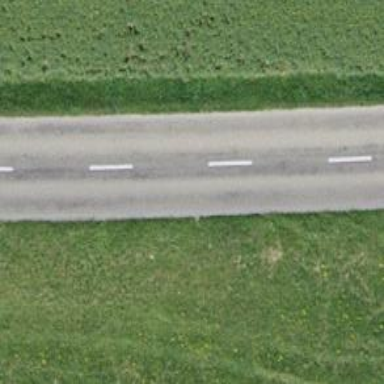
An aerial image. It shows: Secondary road.